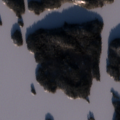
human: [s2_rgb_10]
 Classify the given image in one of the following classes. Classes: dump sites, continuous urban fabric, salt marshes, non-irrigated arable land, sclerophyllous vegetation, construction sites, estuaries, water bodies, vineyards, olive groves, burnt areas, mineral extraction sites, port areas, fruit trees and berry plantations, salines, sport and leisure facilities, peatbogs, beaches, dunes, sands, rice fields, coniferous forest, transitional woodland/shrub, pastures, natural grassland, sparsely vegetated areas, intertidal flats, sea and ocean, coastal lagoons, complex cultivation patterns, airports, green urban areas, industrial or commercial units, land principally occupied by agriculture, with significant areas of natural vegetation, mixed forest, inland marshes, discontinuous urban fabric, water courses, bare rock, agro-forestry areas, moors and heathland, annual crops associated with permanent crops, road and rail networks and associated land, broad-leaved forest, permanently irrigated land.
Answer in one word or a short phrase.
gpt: coniferous forest, water bodies